Question: I'm trying to figure it out but I don't know exactly how to do it..
This is my current demo code: <URL>
This one works, but I don't know how: <URL>
What I'm doing wrong?
I don't know exactly how works this part:
'''
data: [
[1369206795000, 1],
[1369225421000, 3],
[1369230934000, 2]
]
'''

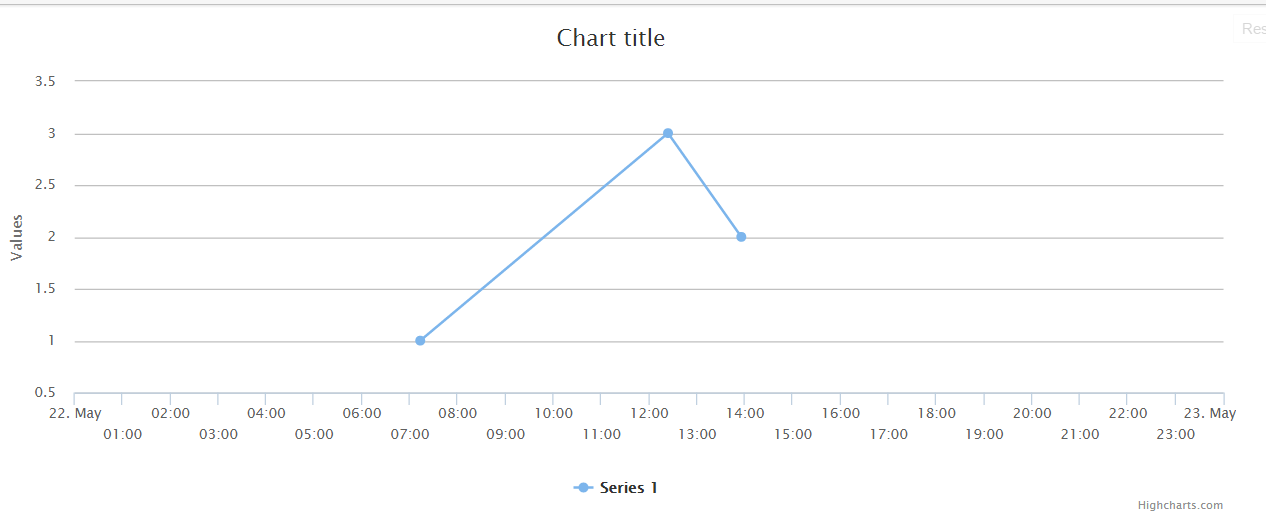
Answer: The first column in your data array is a timestamp - the reason nothing is appearing on your updated graph is that you've adjusted the x-axis range but the timestamps are outside of this new range.
To make the time values more readable you could change it to something like this:
'''
$(function () {
$('#container').highcharts({
chart: {
zoomType: 'x'
},
xAxis: {
type: 'datetime',
tickInterval: 3600 * 1000,
min: Date.UTC(2014,11,14),
max: Date.UTC(2014,11,15),
},
series: [{
data: [
[Date.UTC(2014,11,14, 0, 0, 0), 1],
[Date.UTC(2014,11,14, 8, 0, 0), 3],
[Date.UTC(2014,11,14, 16, 0, 0), 2]
],
pointStart: Date.UTC(2014,11,14),
pointInterval: 24 * 3600 * 1000 // one day
}]
});
});
'''